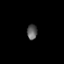
Tissue: prostate
Cell type: Epithelial cells
Senescence score: 0.2917
Nuclear area (px): 151
Mean DAPI intensity: 91.768